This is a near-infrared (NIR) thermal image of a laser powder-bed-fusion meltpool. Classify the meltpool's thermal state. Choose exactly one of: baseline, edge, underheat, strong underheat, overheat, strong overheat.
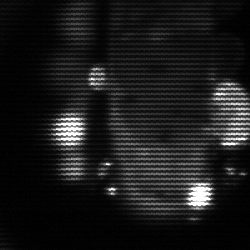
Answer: strong underheat